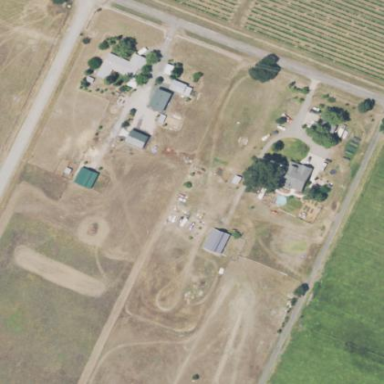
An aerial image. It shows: Farmyard area.